Question: A problem appears () when I add: '<s:RsuSensorVisible x:Key="RsuSensorLocalVisible"/>' in my code. The code is posted below and also a picture attached. It seems that they cancel each other. If I remove'<s:RsuSensorVisible x:Key="RsuSensorLocalVisible"/>' works perfect. Some solution?
'''
public class RsuSensorVisible : IValueConverter
{
public object Convert(object value, Type targetType, object parameter, System.Globalization.CultureInfo culture)
{
//string stringValue = ((ContentControl)value).Content;
var stringValue = value as string;
if (!string.IsNullOrEmpty(stringValue))
{
return stringValue == "RSU" ? Visibility.Visible : Visibility.Hidden;
}
return Visibility.Visible;
}
public object ConvertBack(object value, Type targetType, object parameter, System.Globalization.CultureInfo culture)
{
throw new NotImplementedException();
}
}
<Window.Resources>
<s:RsuSensorVisible x:Key="RsuSensorLocalVisible"/>
<ResourceDictionary>
<ResourceDictionary.MergedDictionaries>
<ResourceDictionary Source="Resources/DesignerItem.xaml" />
<ResourceDictionary Source="Resources/ToolboxItem.xaml" />
<ResourceDictionary Source="Resources/Toolbox.xaml" />
<ResourceDictionary Source="Resources/Connection.xaml" />
<ResourceDictionary Source="Resources/Stencils/FlowChartStencils.xaml" />
<ResourceDictionary Source="Resources/Stencils/ShapeStencils.xaml" />
<ResourceDictionary Source="Resources/Stencils/SymbolStencils.xaml" />
</ResourceDictionary.MergedDictionaries>
</ResourceDictionary>
</Window.Resources>
'''

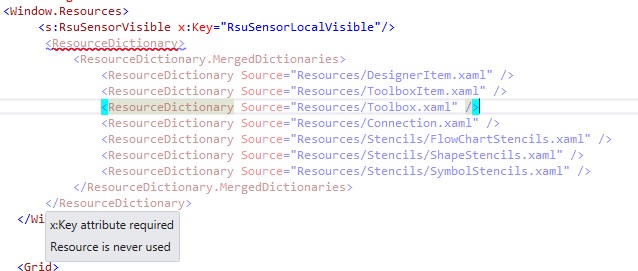
Answer: Just put the RsuSensorVisible variable inside the ResourceDictionary declaration and the problem will go away. The content of the Window.Resources element must be a ResourceDictionary.
'''
<Window.Resources>
<ResourceDictionary>
<ResourceDictionary.MergedDictionaries>
<ResourceDictionary Source="Resources/DesignerItem.xaml" />
<ResourceDictionary Source="Resources/ToolboxItem.xaml" />
<ResourceDictionary Source="Resources/Toolbox.xaml" />
<ResourceDictionary Source="Resources/Connection.xaml" />
<ResourceDictionary Source="Resources/Stencils/FlowChartStencils.xaml" />
<ResourceDictionary Source="Resources/Stencils/ShapeStencils.xaml" />
<ResourceDictionary Source="Resources/Stencils/SymbolStencils.xaml" />
</ResourceDictionary.MergedDictionaries>
<s:RsuSensorVisible x:Key="RsuSensorLocalVisible"/>
</ResourceDictionary>
</Window.Resources>
'''